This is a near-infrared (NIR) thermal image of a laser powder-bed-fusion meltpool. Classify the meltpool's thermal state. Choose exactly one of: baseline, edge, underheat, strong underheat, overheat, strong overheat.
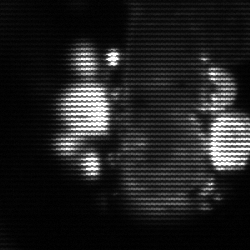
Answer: strong underheat